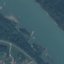
Land use / land cover: River